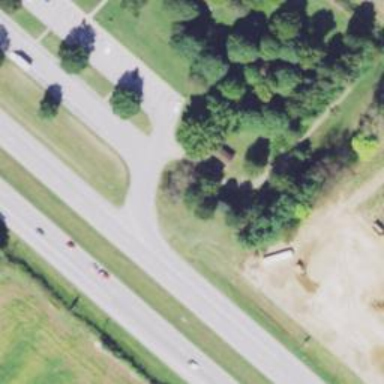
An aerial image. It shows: Trunk link highway.